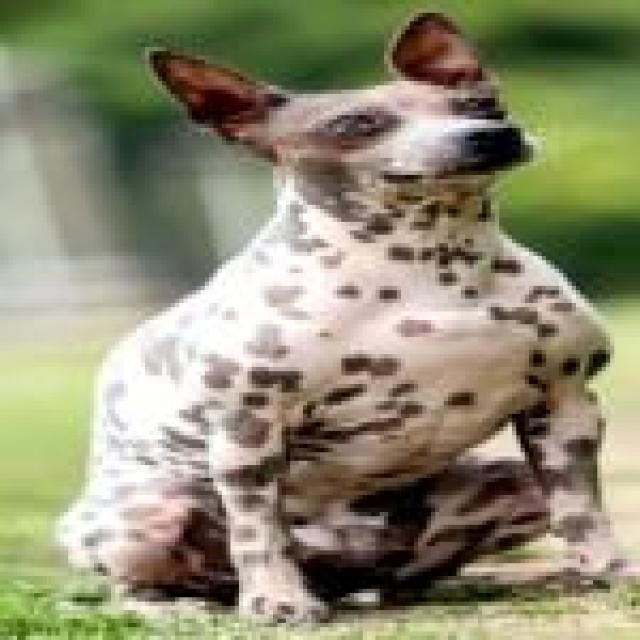
Healthy canine skin — no visible lesions, inflammation, or abnormalities. The skin and coat appear normal.